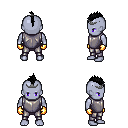
a pixel art fantasy rpg character, male body template, dark elf, purple skin, steel chest armor, metal pants, black mohawk hairstyle, iron tiara, gold gloves, four views (front, back, left, right), 2x2 character sprite sheet, small pixel art, hard edges, no anti-aliasing